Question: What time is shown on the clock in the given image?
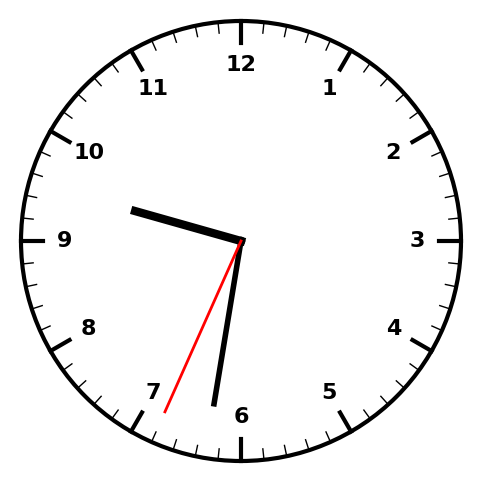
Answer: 09:31:34